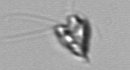
Label: Pyramimonas_longicauda